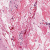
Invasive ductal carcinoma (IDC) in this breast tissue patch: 0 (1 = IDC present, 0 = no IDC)